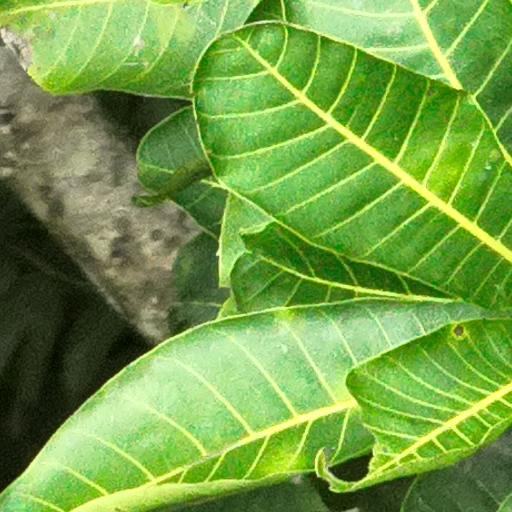
Species: Anacardium excelsum
GBIF accepted scientific name: Anacardium excelsum
Crown area (m\u00b2): 102.555